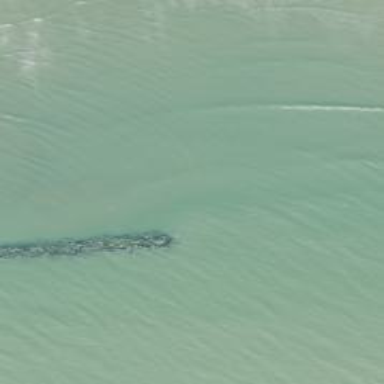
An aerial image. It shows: Breakwater structure.